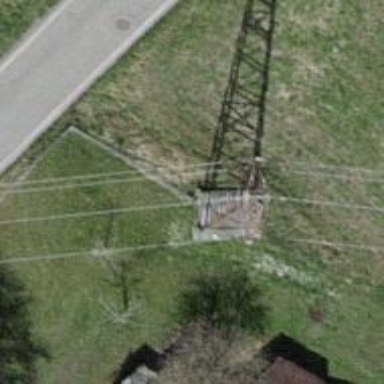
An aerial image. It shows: Power tower.